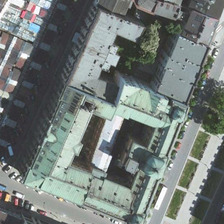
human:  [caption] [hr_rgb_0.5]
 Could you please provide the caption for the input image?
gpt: roads and green trees are near a church .

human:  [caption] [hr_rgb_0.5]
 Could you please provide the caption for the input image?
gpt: there are many squares in the big church .

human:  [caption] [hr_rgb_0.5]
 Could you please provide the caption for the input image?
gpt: roads and green trees are near a church .

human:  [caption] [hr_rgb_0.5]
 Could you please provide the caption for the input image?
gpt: there are many squares in the big church .

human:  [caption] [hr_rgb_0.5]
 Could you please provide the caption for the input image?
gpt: roads and green trees are near a church .